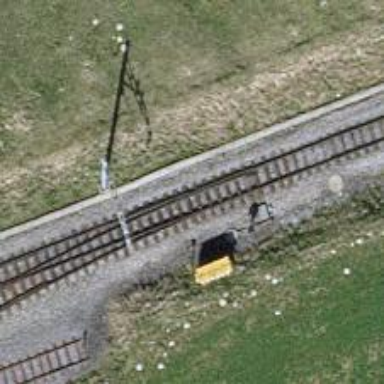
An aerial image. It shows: Narrow-gauge railway track with 1 electrified contact line.